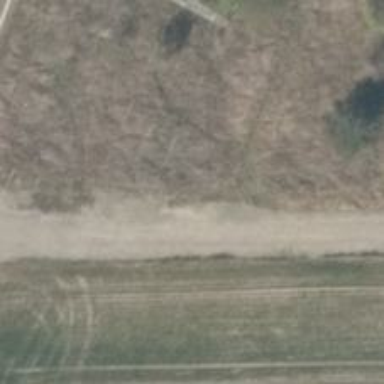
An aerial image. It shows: Gravel path with grade3 tracktype.